Question: There are two classes Person and Employee
when it mapped to c# code
'''
public class Person
{
private string Name;
}
public class Employee : Person
{
private string Department;
public string GetName()
{
return "Person Name";
}
}
'''
My question is where can i write the getters and setters for this private attributes.is it ok to write them with in the same Person and Employee classes if yes isn't there a problem with mapping? because methods are also with in the same class(GetName()) or do i have to use separate classes for writing getters and setters.i'm confused with this class diagram mapping with the code.Can any one resolve this for me??
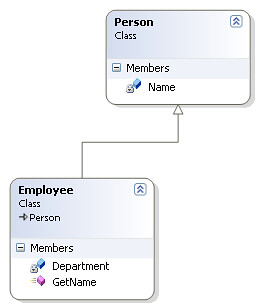
Answer: Firstly, I would recommend you to you the approach and not the one.
My take:
'''
public class Person {
private string name;
public string Name {
get {
return this.name;
}
}
}
public class Department {
private int id;
private string name;
public int ID {
get {
return this.id;
}
}
public string Name {
get {
return this.name;
}
}
}
public class Employee : Person {
private Department department;
public Department Department {
get {
return this.department;
}
}
}
'''
'Employee.Name' returns the employee name which is being declared within the Person class.